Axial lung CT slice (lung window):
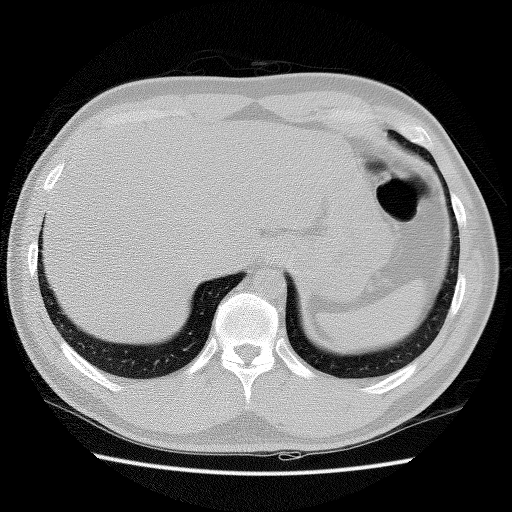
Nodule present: no